【题型】解答题　【知识点】立体几何　【难度】easy
如图，四棱锥 \(S-ABCD\) 的底面是正方形，\(SD\) 垂直于底面 \(ABCD\)，\(E\) 为 \(SC\) 的中点。

\noindent
(1) 求证：\(SA \parallel\) 平面 \(BDE\)；
\noindent
(2) 若 \(AB = SD = 2\)，求直线 \(SA\) 与平面 \(BCD\) 所成的角。
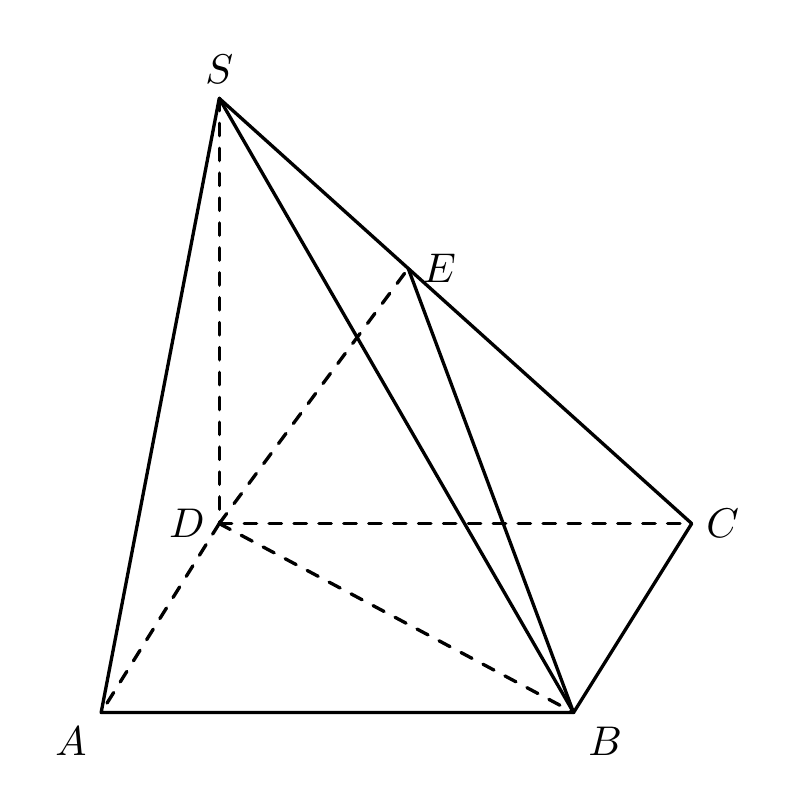
【解答】
\noindent
【详解】（1）

如图，连接 \(AC\)，交 \(BD\) 于点 \(O\)，连接 \(EO\)。
因四边形 \(ABCD\) 是正方形，故 \(AO = OC\)，又 \(E\) 为 \(SC\) 的中点，
故 \(SA \parallel OE\)，因 \(SA \not\subset\) 平面 \(BDE\)，\(OE \subset\) 平面 \(BDE\)，故 \(SA \parallel\) 平面 \(BDE\)。
\noindent
（2）因 \(SD \perp\) 平面 \(ABCD\)，则 \(\angle SAD\) 为直线 \(SA\) 与平面 \(ABCD\) 所成的角，
也即直线 \(SA\) 与平面 \(BCD\) 所成的角。在 \(\text{Rt}\triangle SAD\) 中，因 \(AB = AD = SD = 2\)，故 \(\angle SAD = \frac{\pi}{4}\)。
即直线 \(SA\) 与平面 \(BCD\) 所成的角为 \(\frac{\pi}{4}\)。
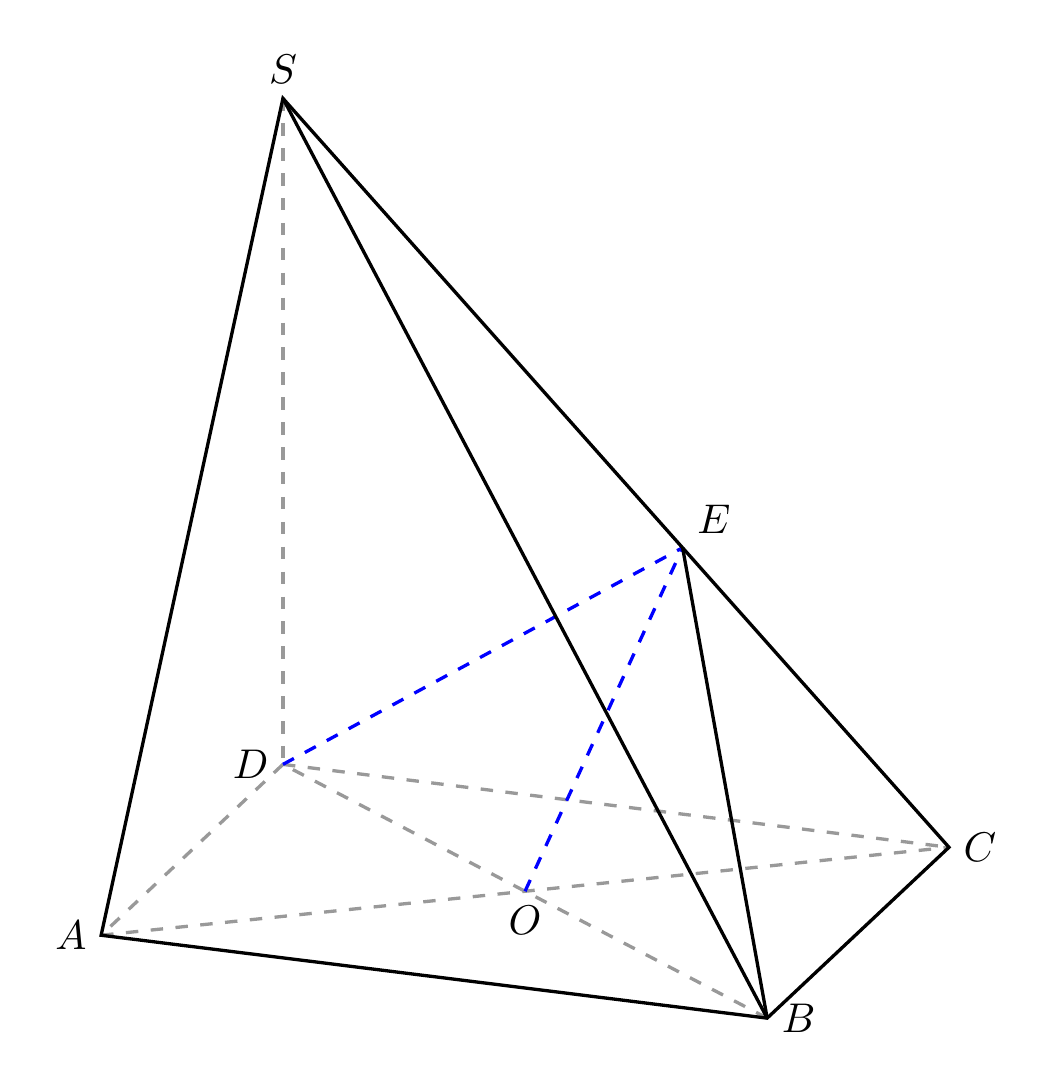